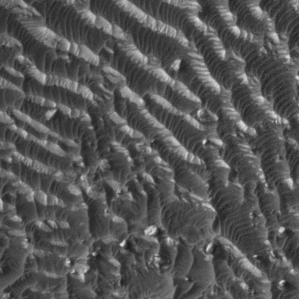
Label: frost